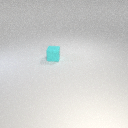
small cyan rubber cube